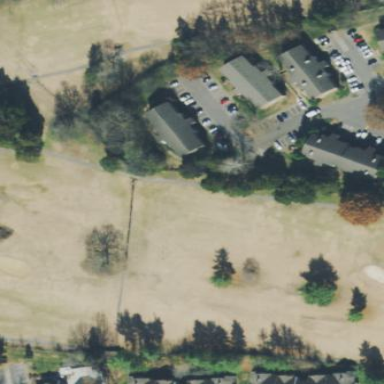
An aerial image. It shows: Golf fairway surrounded by grass.